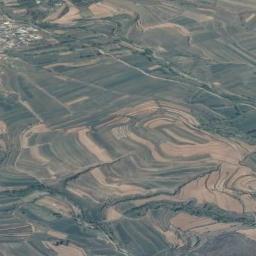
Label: terrace